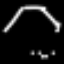
Label: octagon